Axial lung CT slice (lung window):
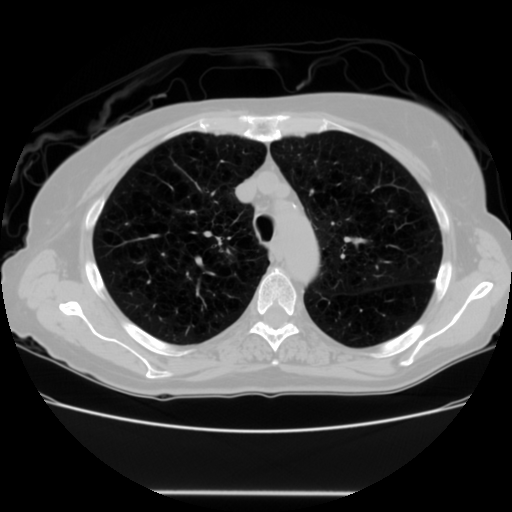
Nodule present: no